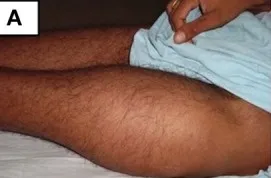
(A,B) Clinical photographs of the patient showing swellings involving the whole of left thigh and anterior part of the left mid-shin.
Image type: medical_photograph (skin_photograph)